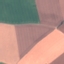
Label: AnnualCrop